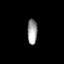
Tissue: prostate
Cell type: T cells
Senescence score: 0.7208
Nuclear area (px): 243
Mean DAPI intensity: 158.309